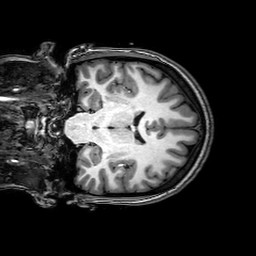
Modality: T1w
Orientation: coronal
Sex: female
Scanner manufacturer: philips
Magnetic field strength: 3 T
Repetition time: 0.008152 s
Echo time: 0.00373 s